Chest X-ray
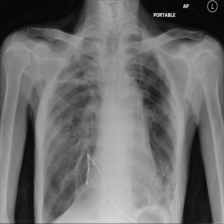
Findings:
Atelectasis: negative
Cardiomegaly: negative
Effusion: negative
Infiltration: negative
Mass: negative
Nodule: negative
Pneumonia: negative
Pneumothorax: negative
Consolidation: negative
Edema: negative
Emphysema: negative
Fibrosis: negative
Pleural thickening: positive
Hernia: negative